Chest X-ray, AP view. Patient: 39 years old, sex M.
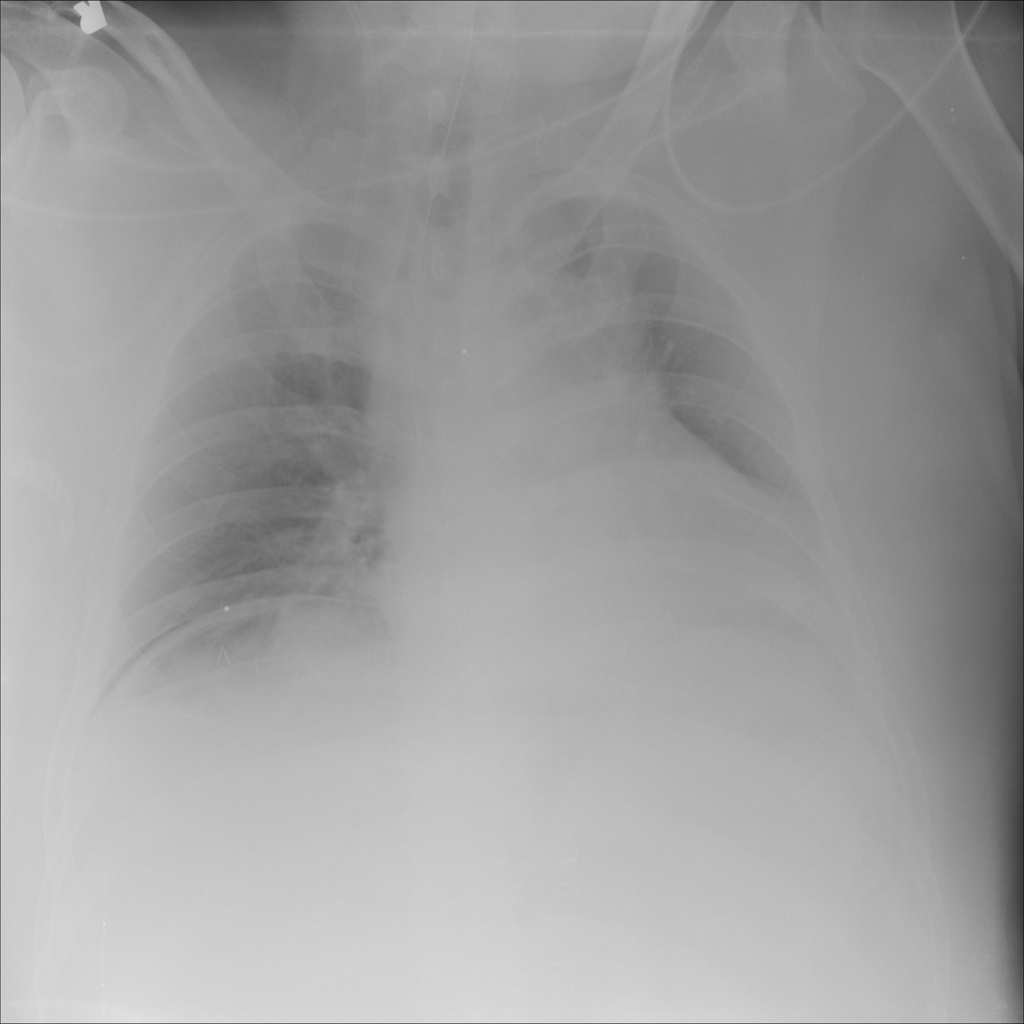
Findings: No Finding